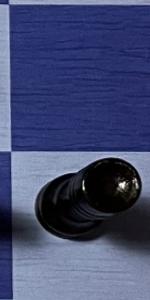
Label: Rook_Black